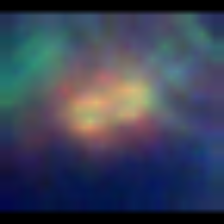
Taxon: Diatom_aggregate
Group: Diatoms